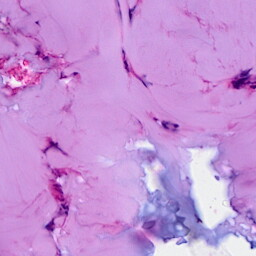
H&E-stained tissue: Breast